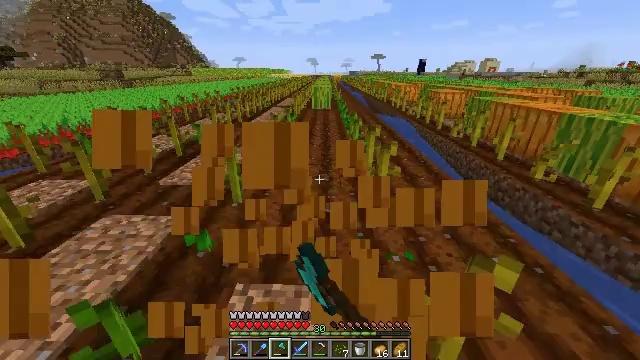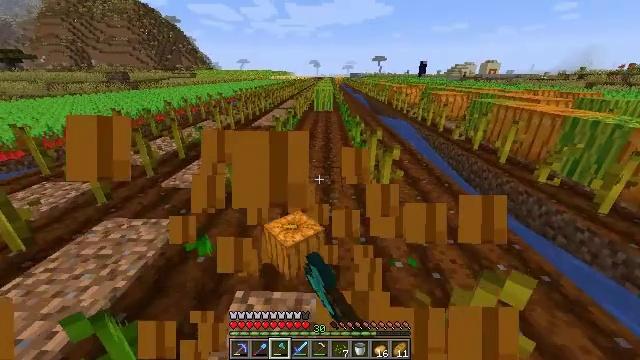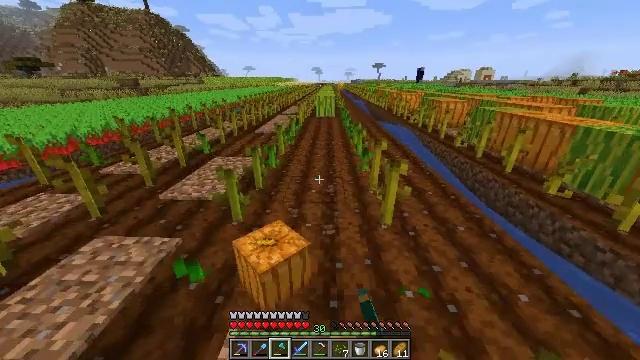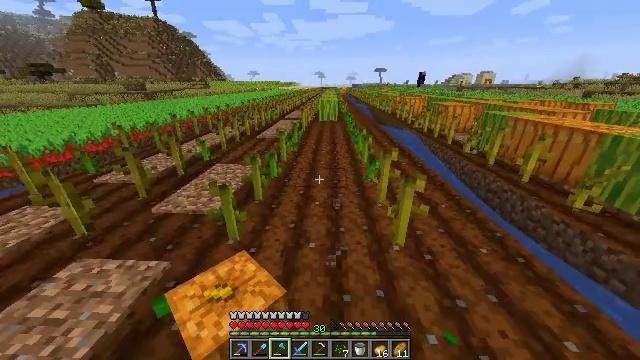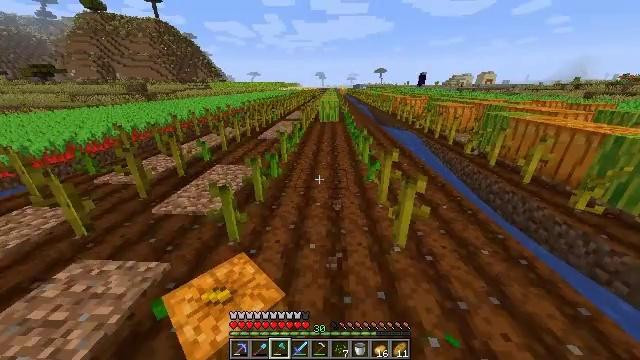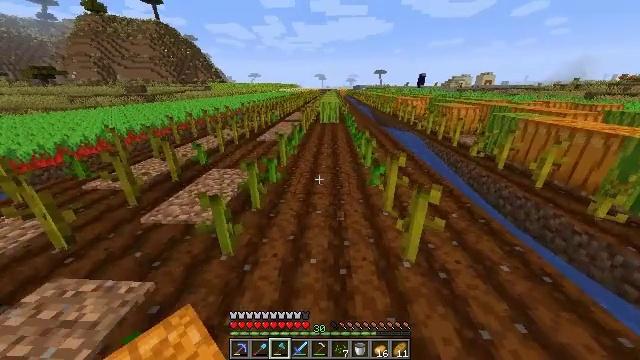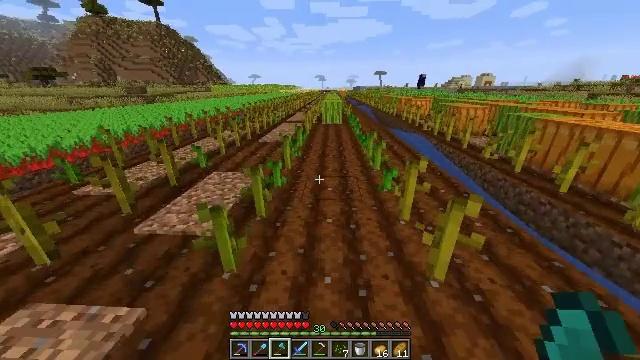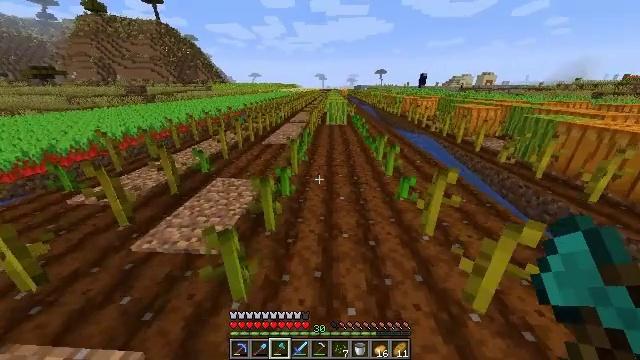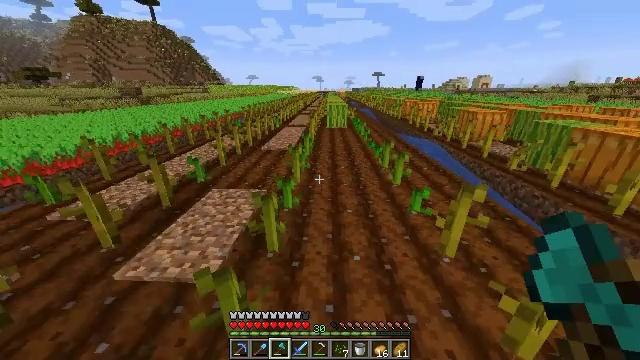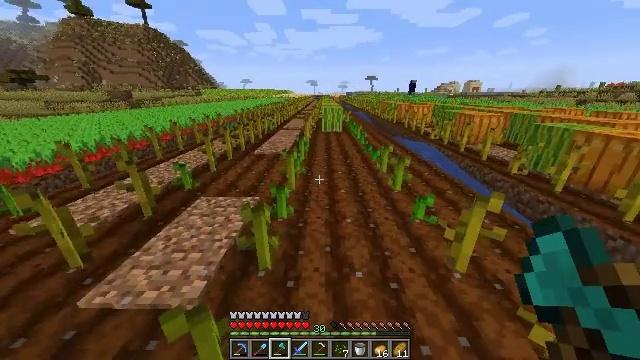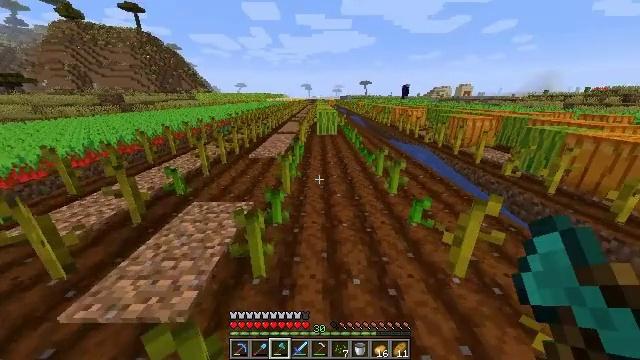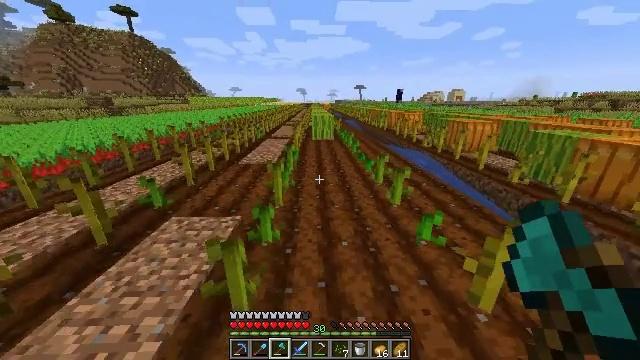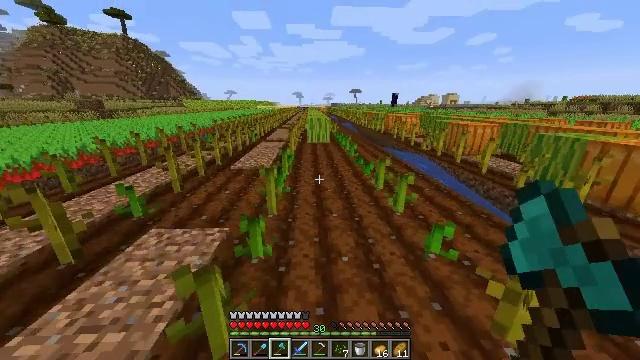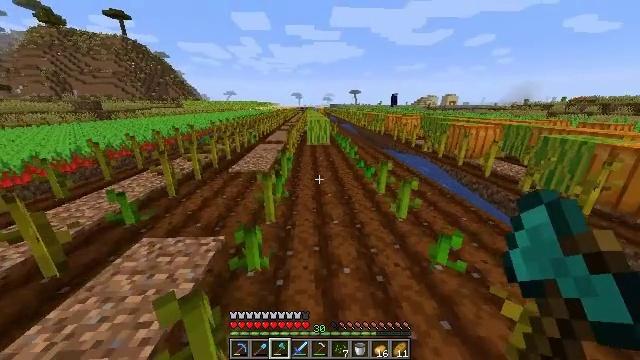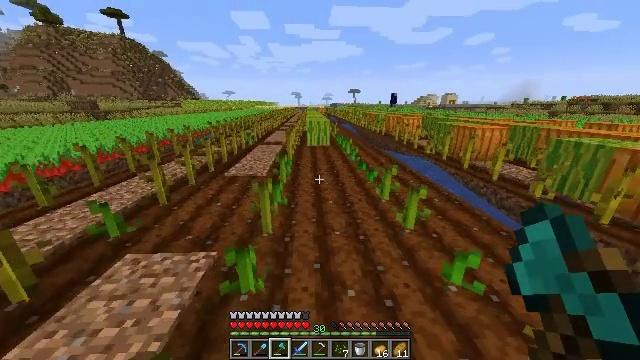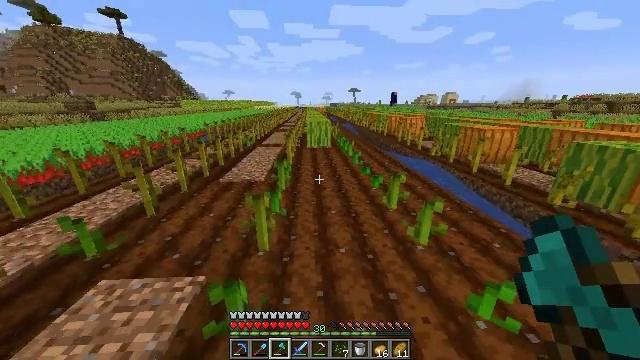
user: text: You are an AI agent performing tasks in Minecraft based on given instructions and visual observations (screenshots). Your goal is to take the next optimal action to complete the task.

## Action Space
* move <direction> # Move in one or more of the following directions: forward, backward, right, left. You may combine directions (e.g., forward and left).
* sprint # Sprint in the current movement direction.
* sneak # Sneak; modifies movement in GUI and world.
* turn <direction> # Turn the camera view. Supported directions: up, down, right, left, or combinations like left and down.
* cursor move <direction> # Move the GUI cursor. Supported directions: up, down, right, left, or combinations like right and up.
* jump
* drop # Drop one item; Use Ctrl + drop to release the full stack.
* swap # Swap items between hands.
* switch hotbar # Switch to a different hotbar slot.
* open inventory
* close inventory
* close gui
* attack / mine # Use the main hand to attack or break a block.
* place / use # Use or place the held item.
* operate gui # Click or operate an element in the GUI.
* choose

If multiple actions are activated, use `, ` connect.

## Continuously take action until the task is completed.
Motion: motion action
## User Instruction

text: Gather melon for food.
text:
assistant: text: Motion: move forward
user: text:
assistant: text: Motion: move forward
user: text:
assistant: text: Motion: move forward
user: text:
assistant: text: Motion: move forward
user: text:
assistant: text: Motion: move forward and move left
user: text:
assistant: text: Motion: move forward and move left
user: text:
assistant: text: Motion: move forward and move left
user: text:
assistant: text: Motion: move forward
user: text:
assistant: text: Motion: move forward, turn right
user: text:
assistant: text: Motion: move forward, turn right
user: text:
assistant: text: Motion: move forward, turn right
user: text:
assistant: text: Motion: move forward, turn right
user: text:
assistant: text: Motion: move forward
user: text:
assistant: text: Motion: move forward
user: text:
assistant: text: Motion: move forward
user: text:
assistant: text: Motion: move forward
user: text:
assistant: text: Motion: move forward
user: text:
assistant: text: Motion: move forward
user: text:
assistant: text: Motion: move forward
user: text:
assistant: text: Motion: move forward
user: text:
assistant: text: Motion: move forward
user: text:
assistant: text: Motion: move forward
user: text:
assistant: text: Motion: move forward
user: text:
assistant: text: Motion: move forward
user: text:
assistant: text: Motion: move forward
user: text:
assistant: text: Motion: move forward, turn left
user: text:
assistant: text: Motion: move forward
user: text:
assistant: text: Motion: move forward
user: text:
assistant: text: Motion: move forward
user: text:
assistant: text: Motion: move forward